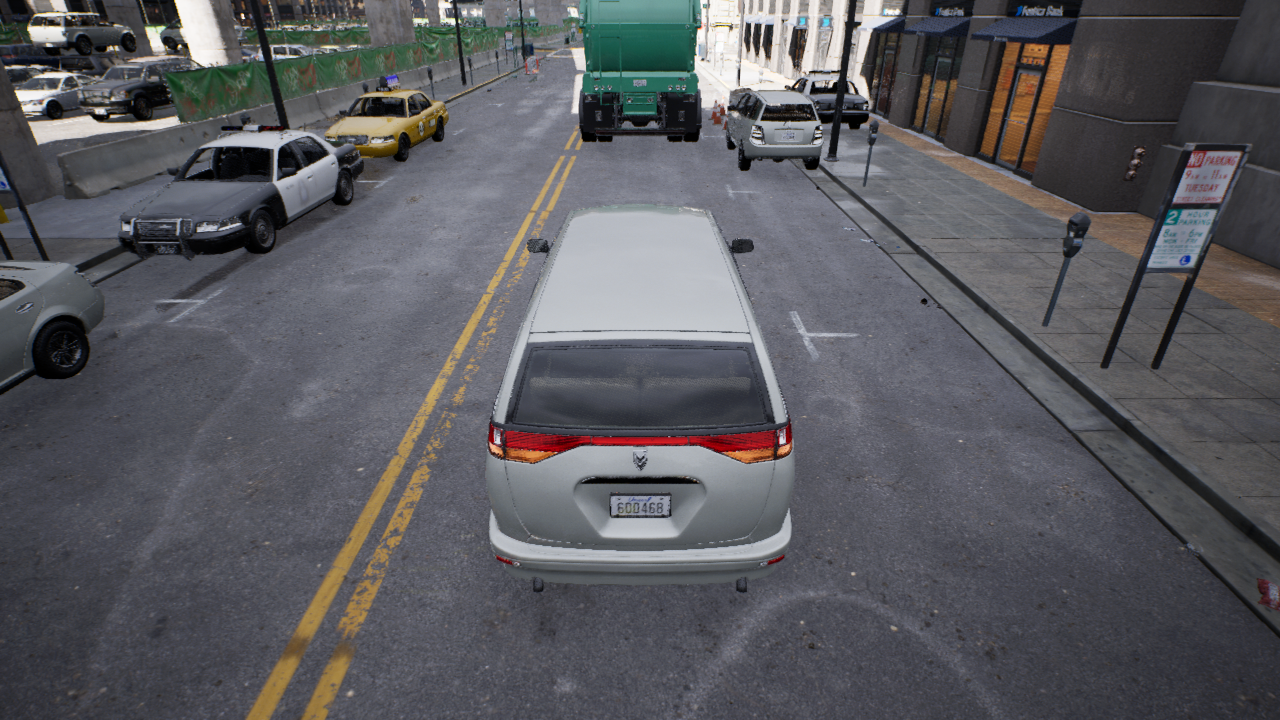
Venue: downtown
Lighting: clear day
Vehicle rig: minivan